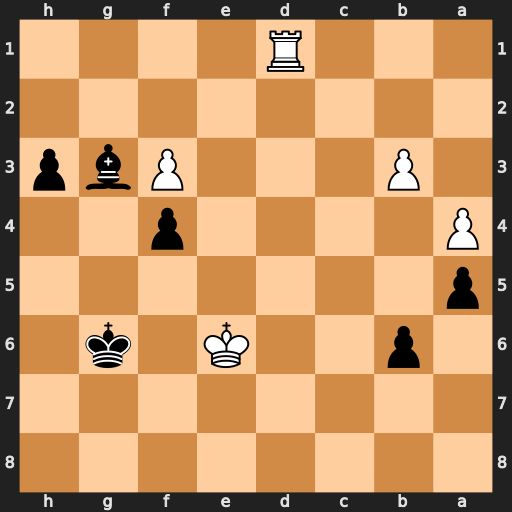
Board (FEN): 8/8/1p2K1k1/p7/P4p2/1P3Pbp/8/3R4
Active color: b
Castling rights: -
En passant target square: -
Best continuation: h2 Ke5 Kg5 Rd8 Be1 Rg8+ Kh4 Rh8+ Kg3